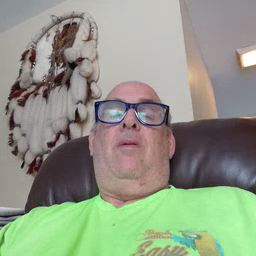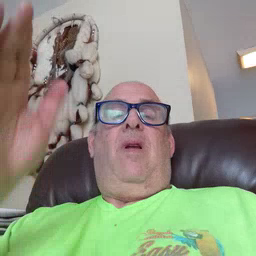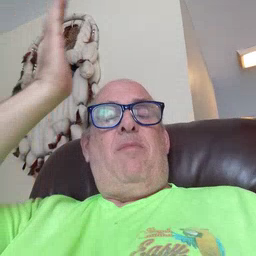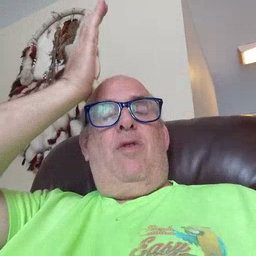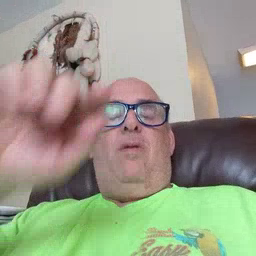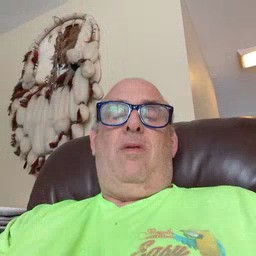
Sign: garbage